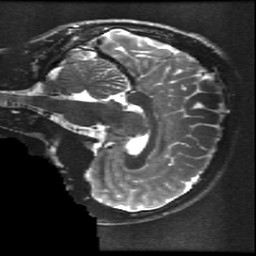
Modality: T2w
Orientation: sagittal
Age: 15
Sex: male
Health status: ill
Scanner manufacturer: ge
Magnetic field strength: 3 T
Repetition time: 7.5 s
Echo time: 0.1015 s